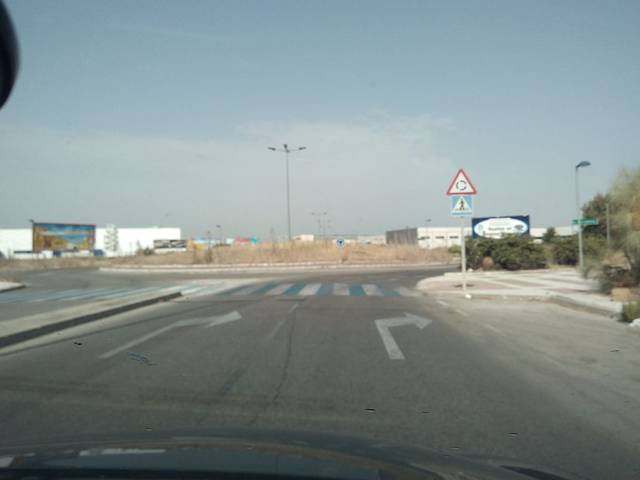
Region: Spain
Coordinates: 40.449, -3.494